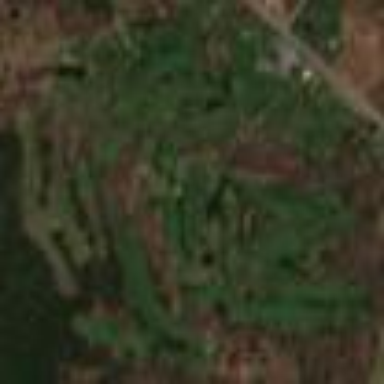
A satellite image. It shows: Golf course surrounded by greenery.